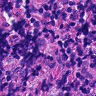
Metastatic tissue present: no